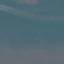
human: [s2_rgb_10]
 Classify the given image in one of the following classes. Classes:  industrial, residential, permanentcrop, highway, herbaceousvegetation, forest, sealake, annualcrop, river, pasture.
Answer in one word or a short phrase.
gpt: SeaLake